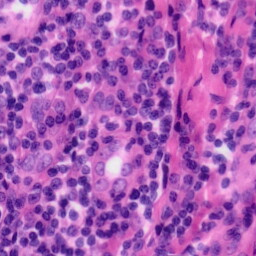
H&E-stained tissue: Tonsil